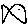
Label: fish